Interaction volume radius: 10 \u00c5
Interaction volume height: 10 \u00c5
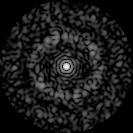
Disorder parameter: 0.8472